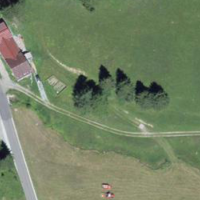
EUNIS habitat code: 26
Species observed at this site:
Brenthis ino